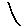
Label: line